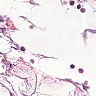
Metastatic tissue present: no